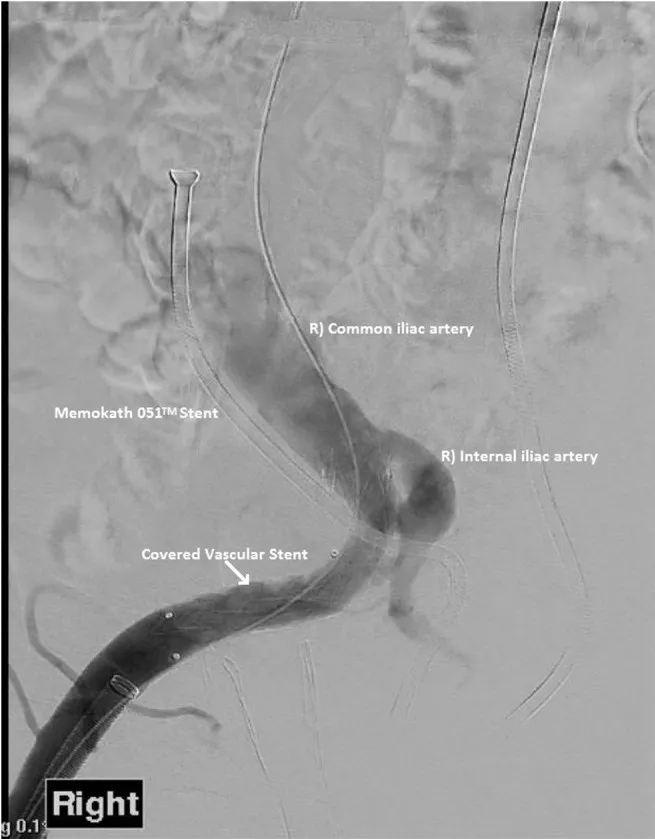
Formal angiogram after insertion of self-expanding stent shows resolution of right ureteroexternal iliac artery fistula.
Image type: radiology (mri)